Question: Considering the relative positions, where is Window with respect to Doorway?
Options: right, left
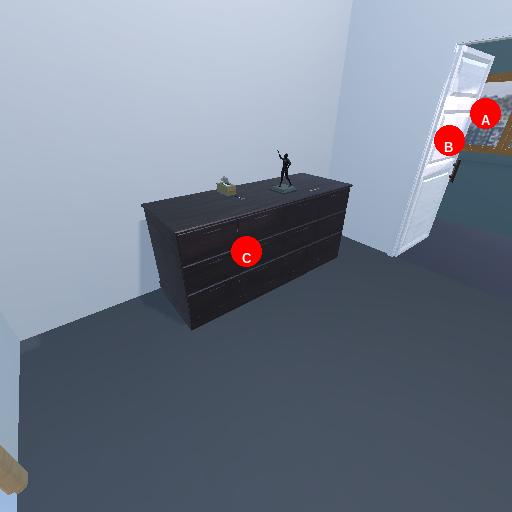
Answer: right